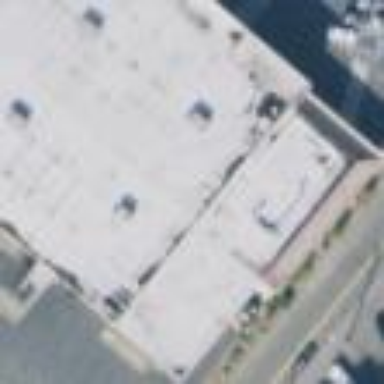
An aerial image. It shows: Retail building.